Aerial crown-view tile of a tropical tree (Barro Colorado Island, Panama), acquired 20250915:
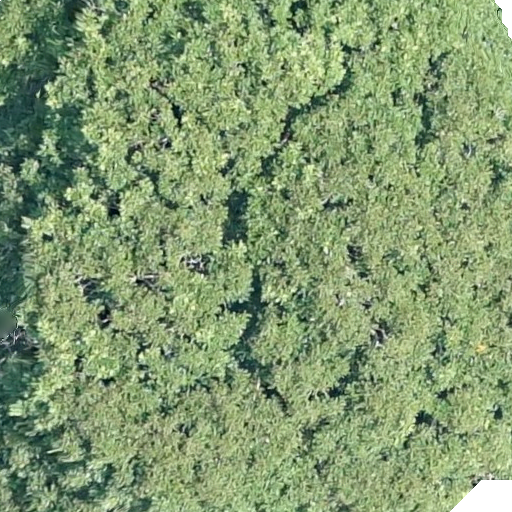
Species: Dipteryx oleifera
GBIF accepted scientific name: Dipteryx oleifera
Crown area: 571.001 m²